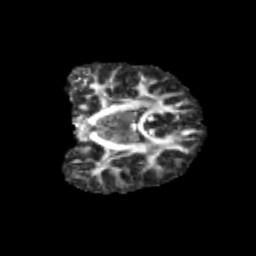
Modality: FA
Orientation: coronal
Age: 13
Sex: male
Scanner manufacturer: siemens
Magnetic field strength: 3 T
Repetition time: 3.8 s
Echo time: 0.07 s